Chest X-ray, PA view. Patient: 36 years old, sex M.
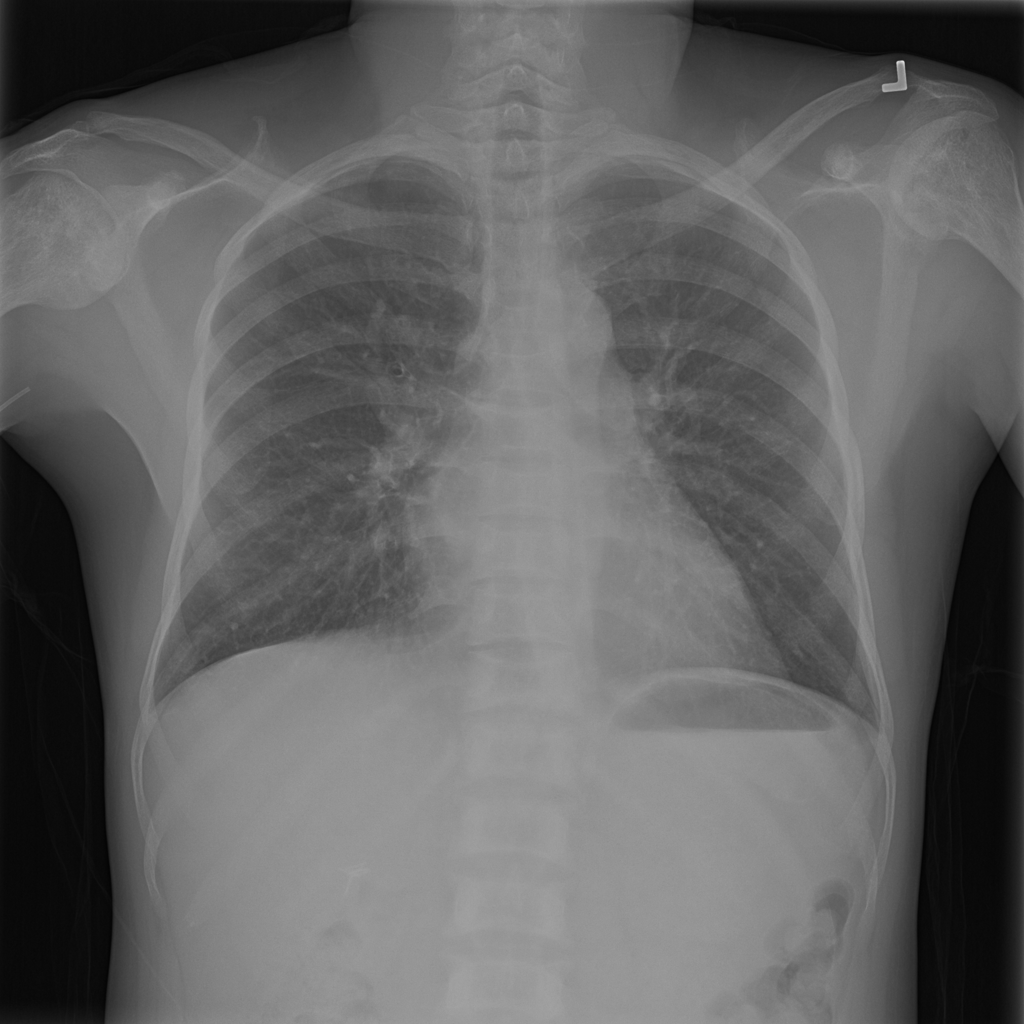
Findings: No Finding